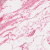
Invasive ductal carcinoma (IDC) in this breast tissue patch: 0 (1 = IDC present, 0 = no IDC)